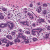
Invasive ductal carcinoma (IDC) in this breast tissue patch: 0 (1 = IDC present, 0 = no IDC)